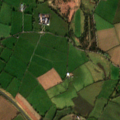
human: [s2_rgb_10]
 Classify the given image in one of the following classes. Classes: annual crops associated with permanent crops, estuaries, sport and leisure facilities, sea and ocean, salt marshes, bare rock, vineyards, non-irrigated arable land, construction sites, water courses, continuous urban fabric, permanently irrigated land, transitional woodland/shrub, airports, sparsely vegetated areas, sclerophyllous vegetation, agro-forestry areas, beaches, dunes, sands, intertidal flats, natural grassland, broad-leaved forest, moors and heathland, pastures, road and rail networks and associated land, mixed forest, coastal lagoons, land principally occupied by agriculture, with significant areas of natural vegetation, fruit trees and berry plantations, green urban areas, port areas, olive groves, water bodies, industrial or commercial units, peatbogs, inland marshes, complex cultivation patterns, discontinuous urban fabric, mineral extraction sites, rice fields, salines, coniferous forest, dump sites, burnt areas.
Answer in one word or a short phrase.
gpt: non-irrigated arable land, pastures